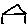
Label: house